Question: I have code working exactly as I want: it plots two colored datasets, 'TypeA' and 'TypeB', on three plots separated by the value 'Divison' with a logarithmic axis for Y only.
'''
pal = dict(TypeA="seagreen", TypeB="gray")
g = sns.FacetGrid(df, hue="Source", col='Division', palette=pal, size=5)
g.map(plt.scatter, "X_Data", "Y_LogData")
g.add_legend();
g.set(yscale="log")
'''

How can I get a linear regression line to plot?
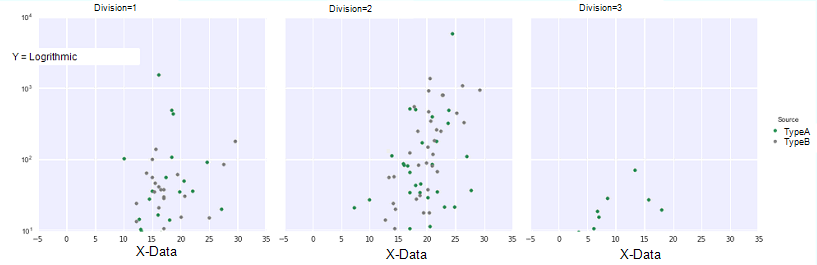
Answer: Matplotlib's <URL>' instead, which calculates a regression line by default.
You can see some examples <URL>.